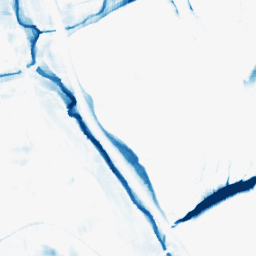
Category: morphological
Decomposition family: morphological_rect
Decomposition parameters: operation: closing
width: 20
height: 20
Upsampling method: bicubic
Upsampling parameters: scale: 8
Upsampling scale: 8